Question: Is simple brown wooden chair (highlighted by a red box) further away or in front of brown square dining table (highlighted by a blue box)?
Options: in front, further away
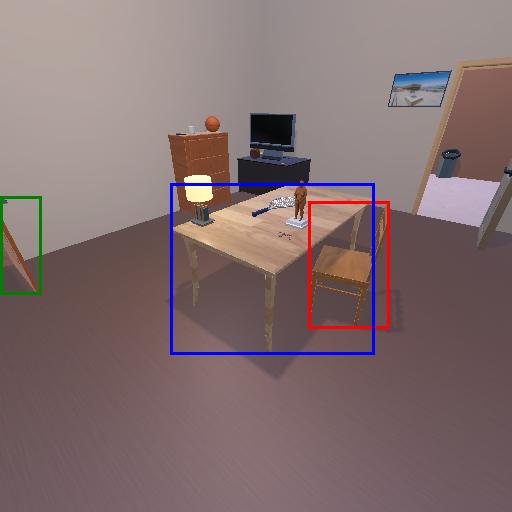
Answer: in front